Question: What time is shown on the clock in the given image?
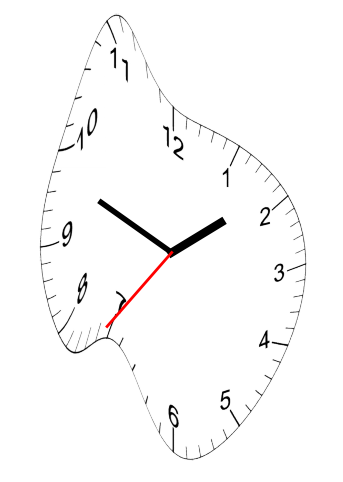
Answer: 01:48:36